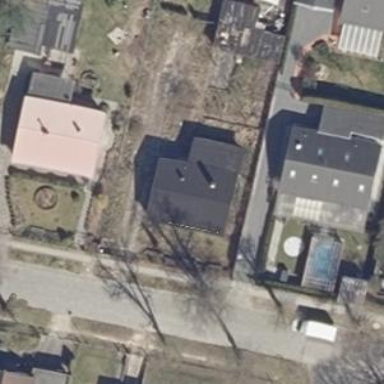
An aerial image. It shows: Detached building.